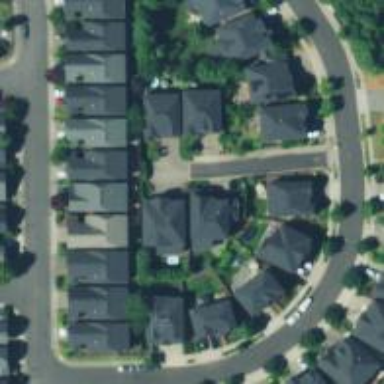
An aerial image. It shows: Residential road with sidewalk on the left side.